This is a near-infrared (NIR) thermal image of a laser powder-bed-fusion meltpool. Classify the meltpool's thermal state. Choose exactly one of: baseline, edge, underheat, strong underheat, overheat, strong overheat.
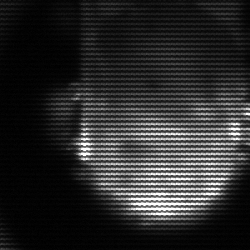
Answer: baseline